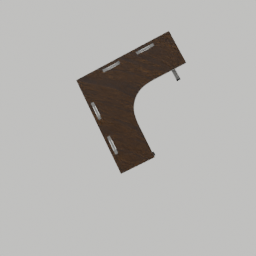
Label: furniture